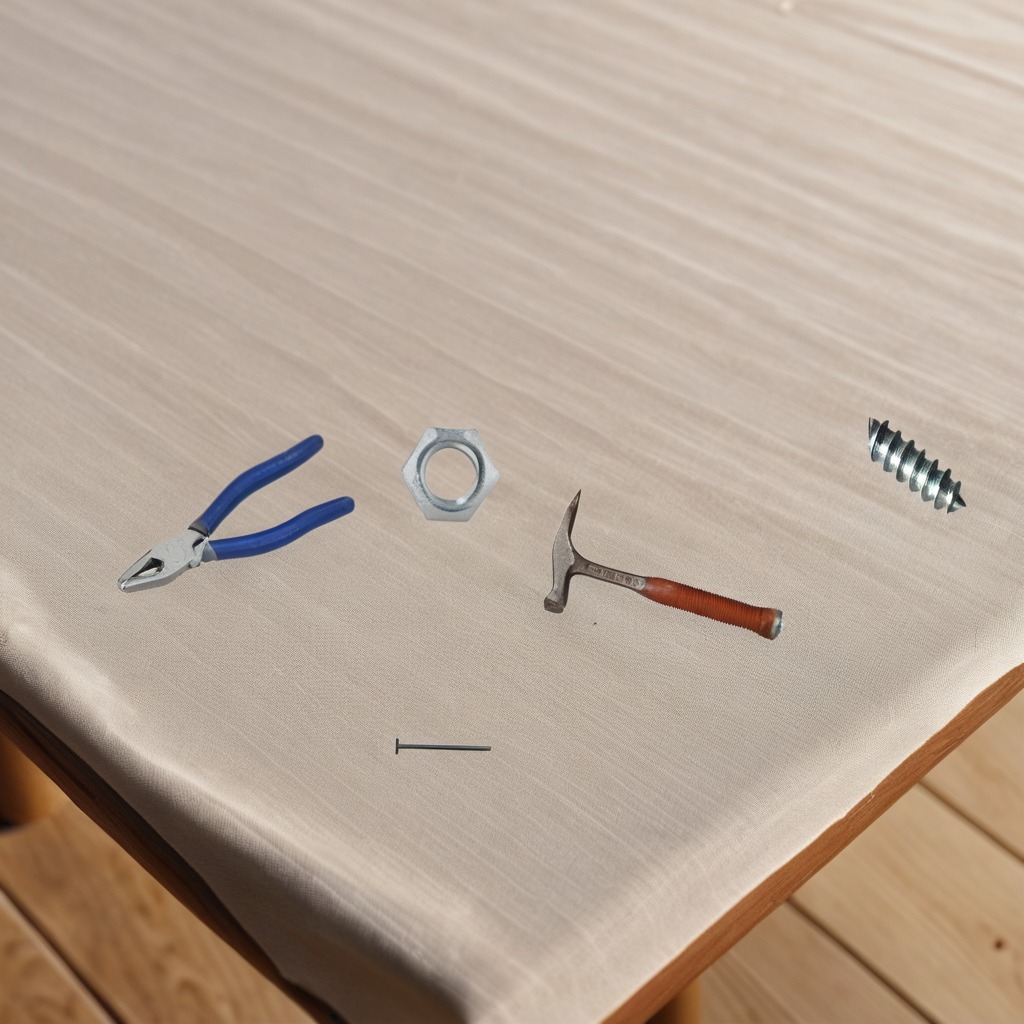
A hammer, an iron nail, a metal machine screw, a pair of pliers, and a metal nut are lying on the wooden table.